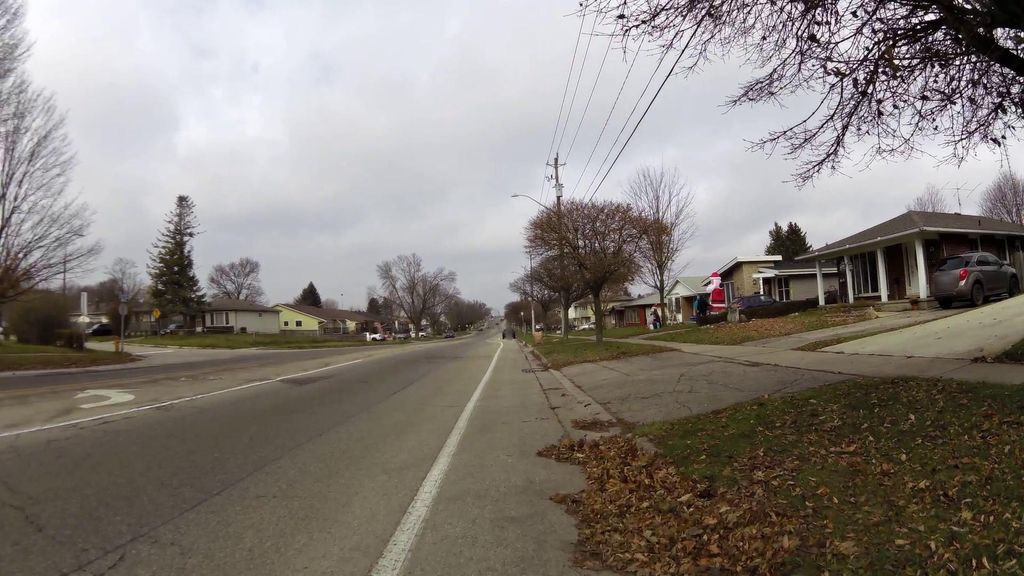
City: kitchener-waterloo